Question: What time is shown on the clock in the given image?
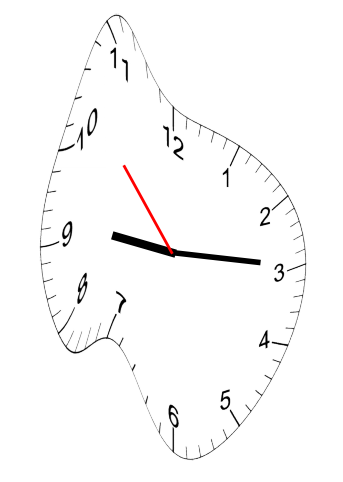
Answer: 09:14:53